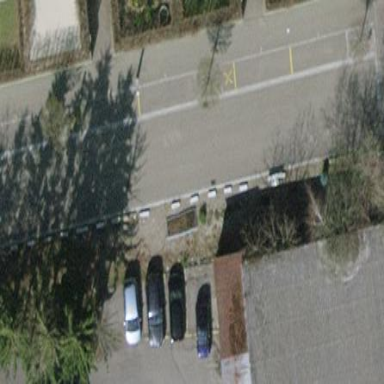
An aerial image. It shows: Street side parking area.